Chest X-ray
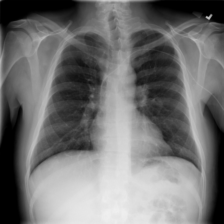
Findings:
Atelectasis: negative
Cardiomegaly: negative
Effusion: negative
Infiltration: negative
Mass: negative
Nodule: negative
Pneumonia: negative
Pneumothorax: negative
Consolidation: negative
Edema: negative
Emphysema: negative
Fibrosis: negative
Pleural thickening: negative
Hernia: negative